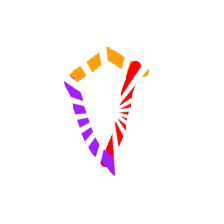
Shape: kite